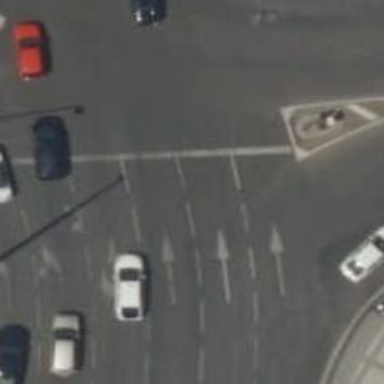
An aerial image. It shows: Road with traffic signals.